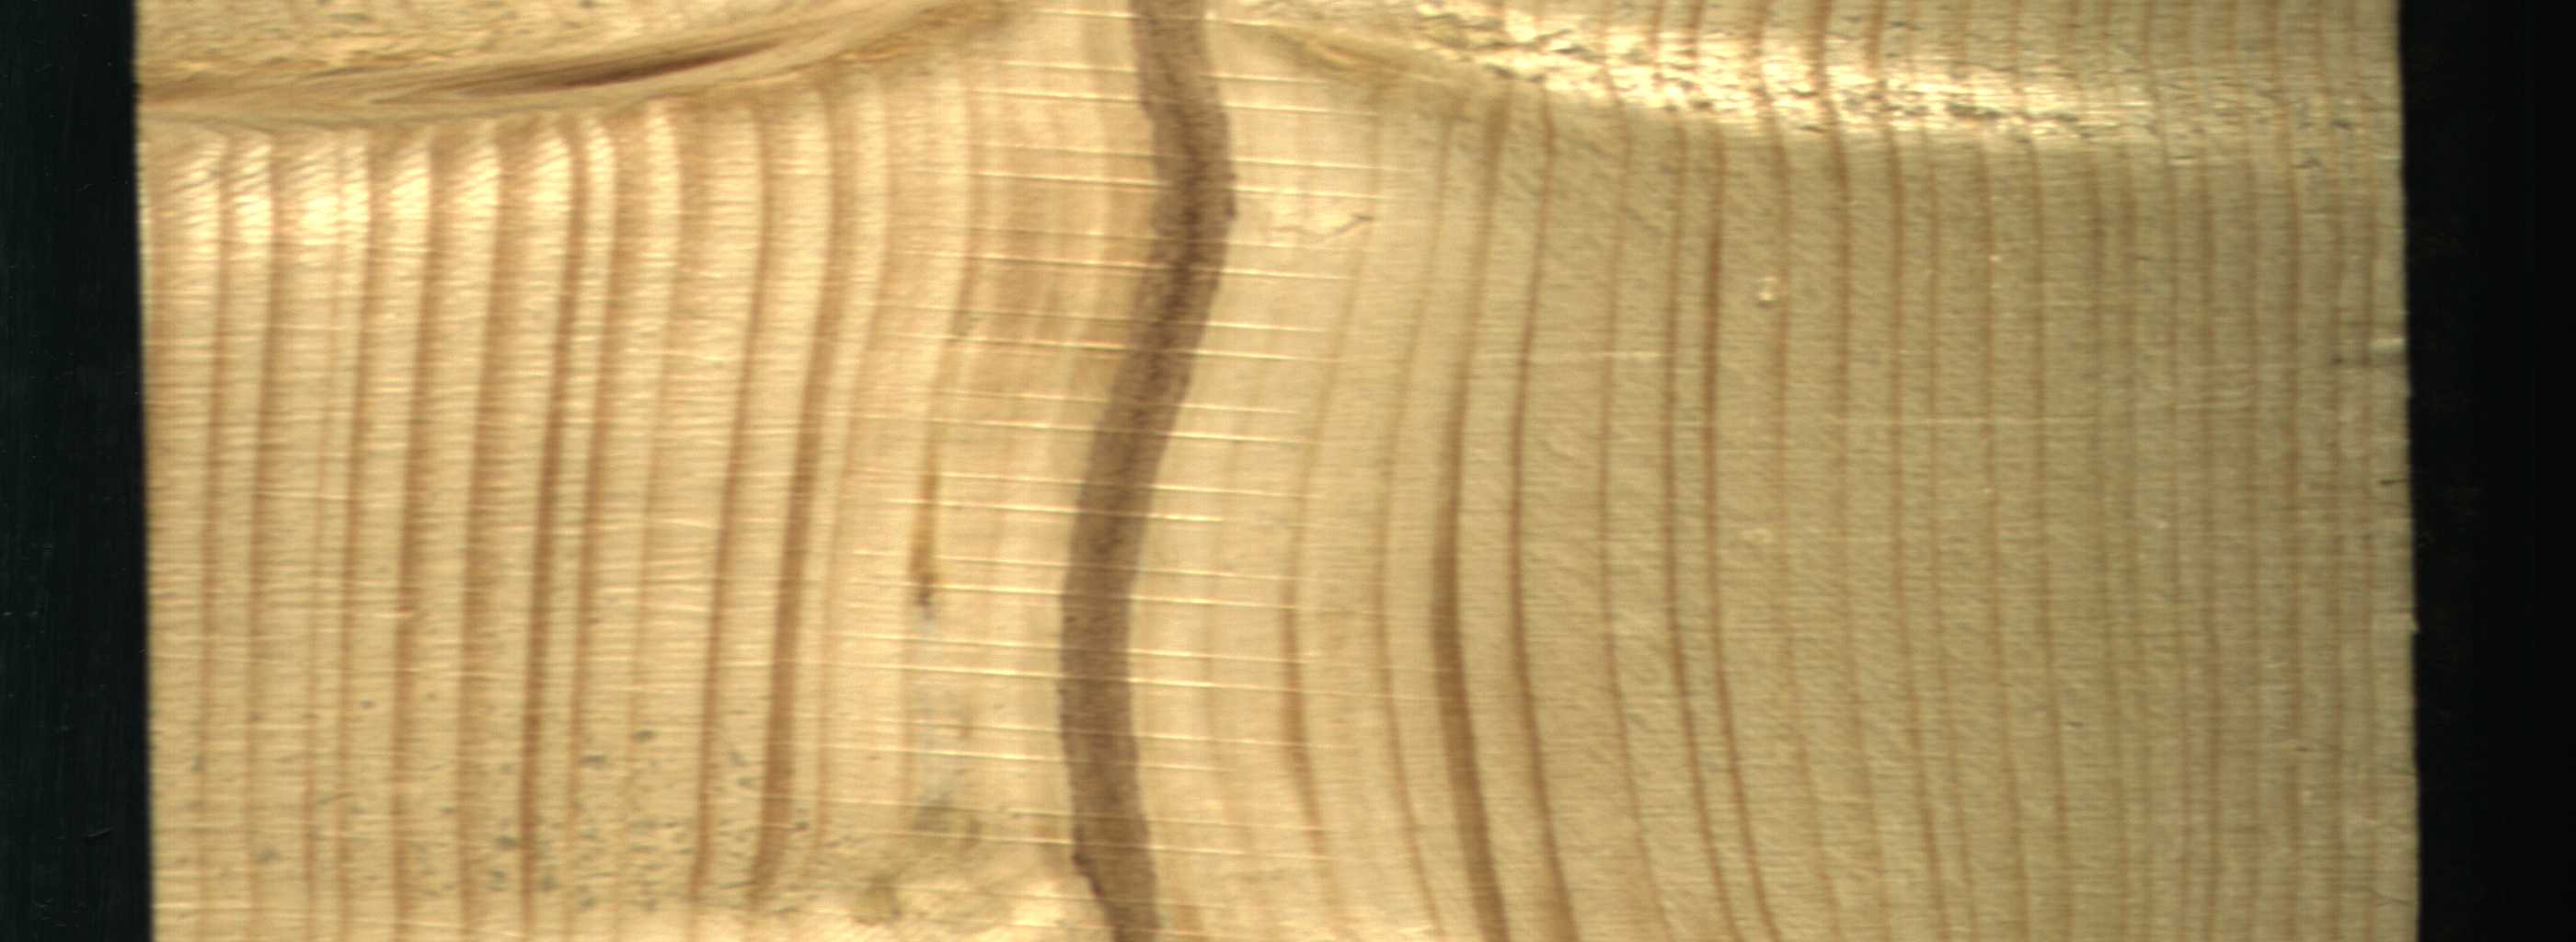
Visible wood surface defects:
Marrow
Live_Knot